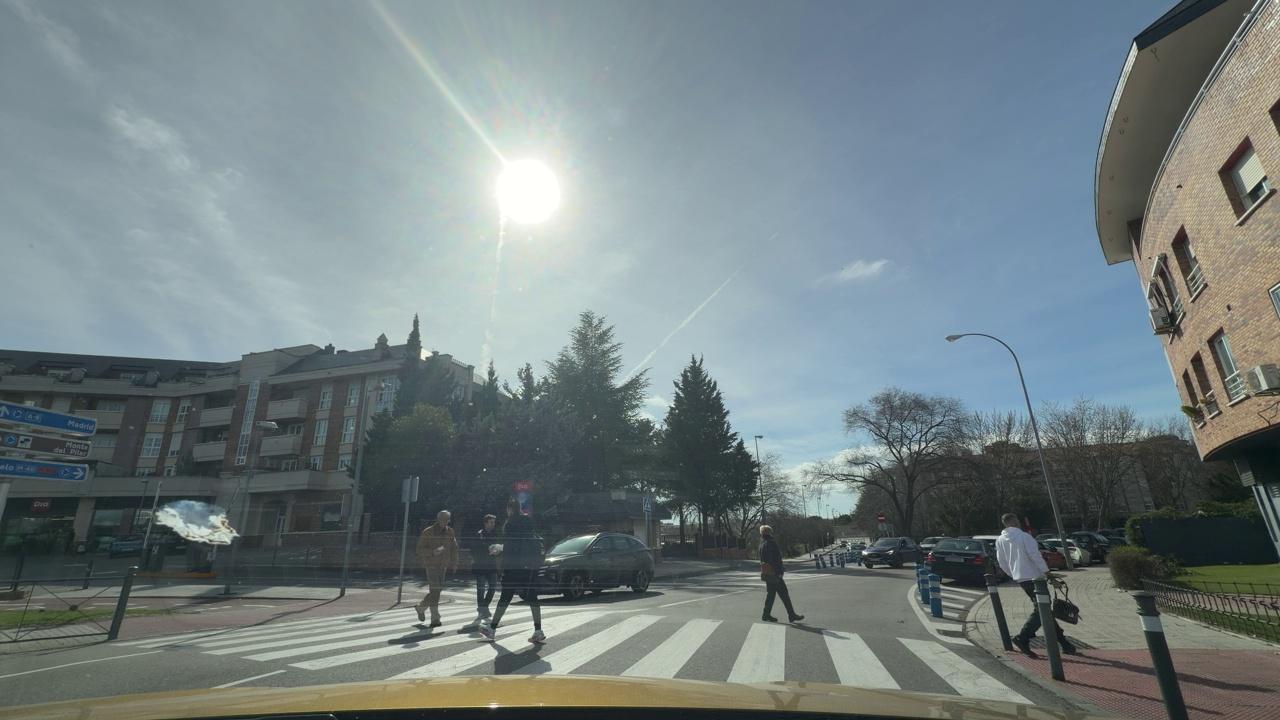
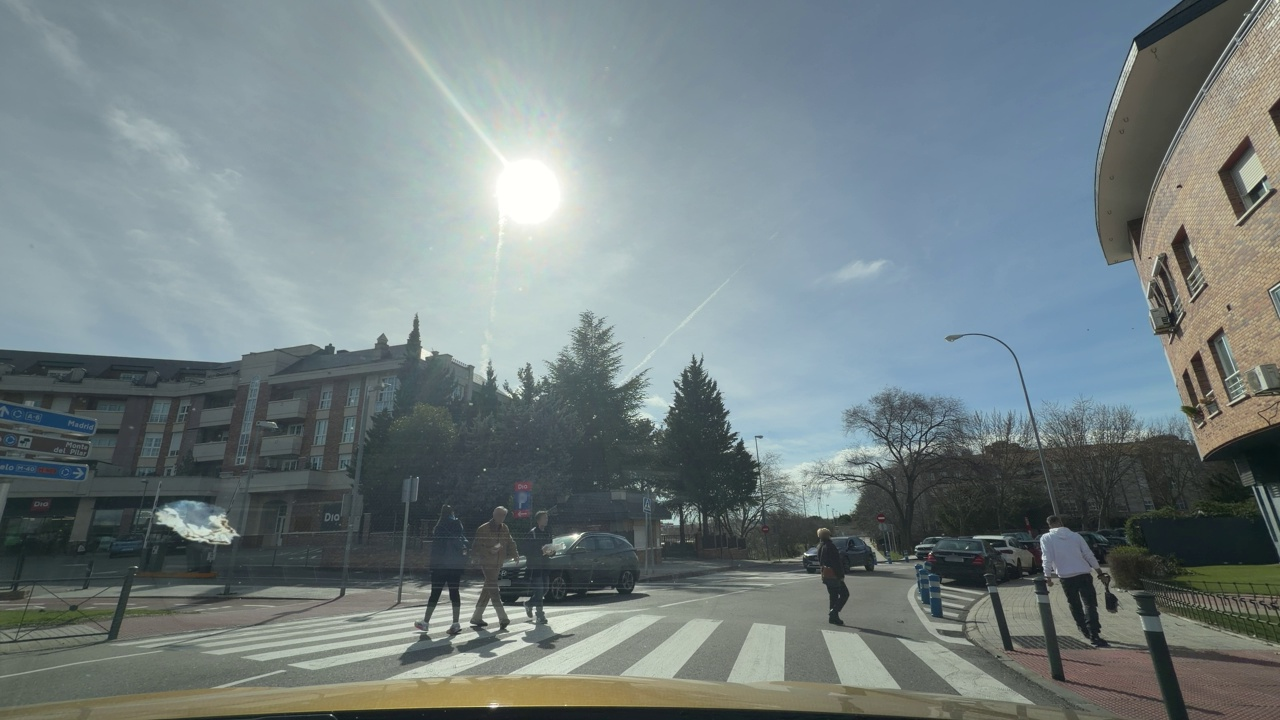
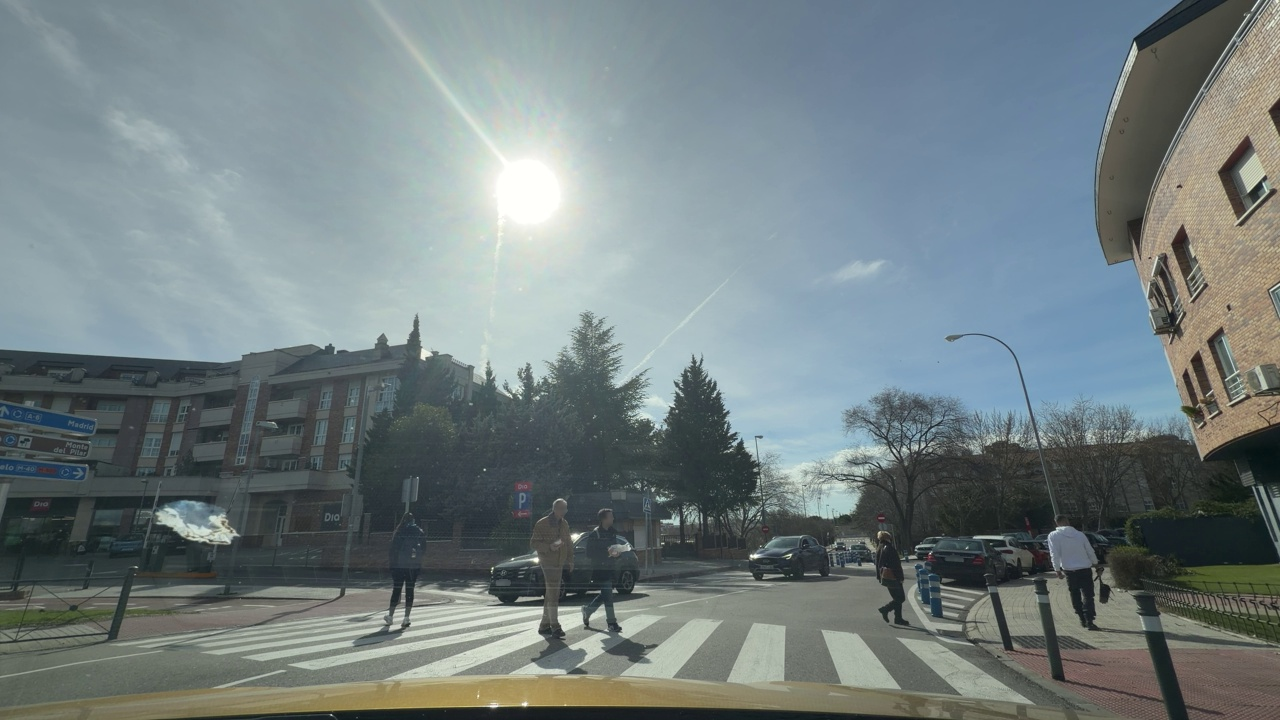
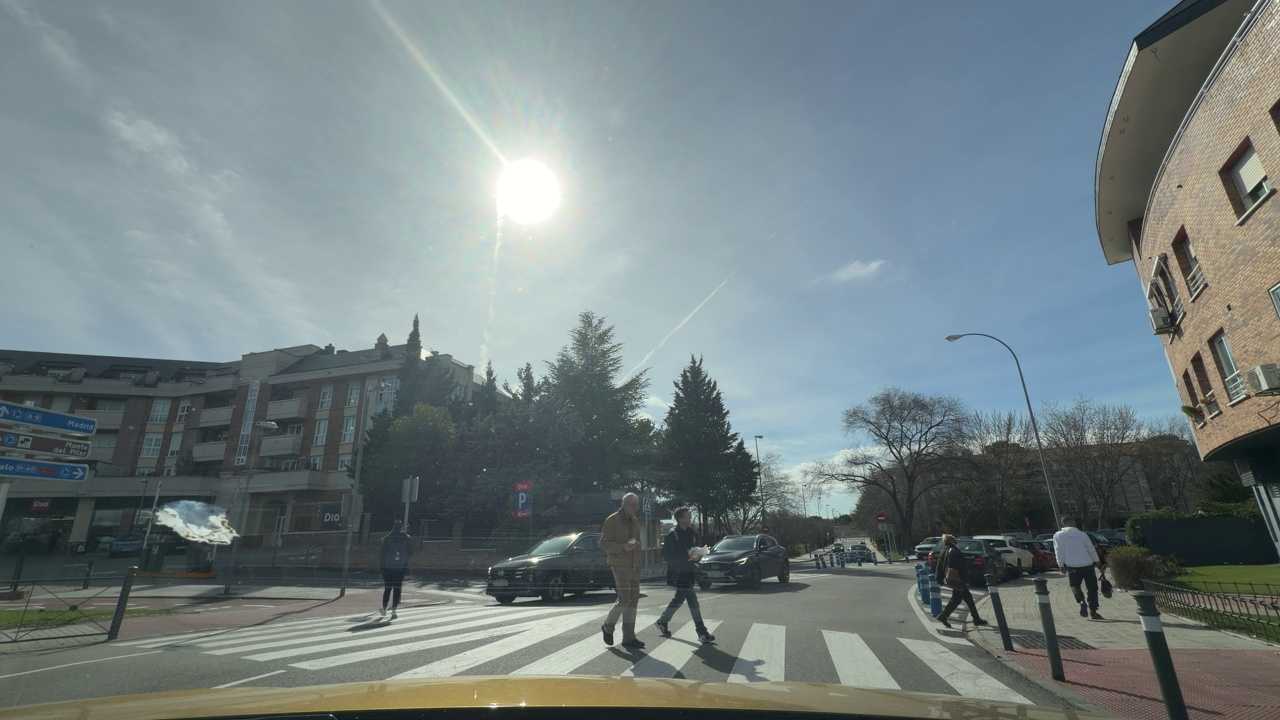
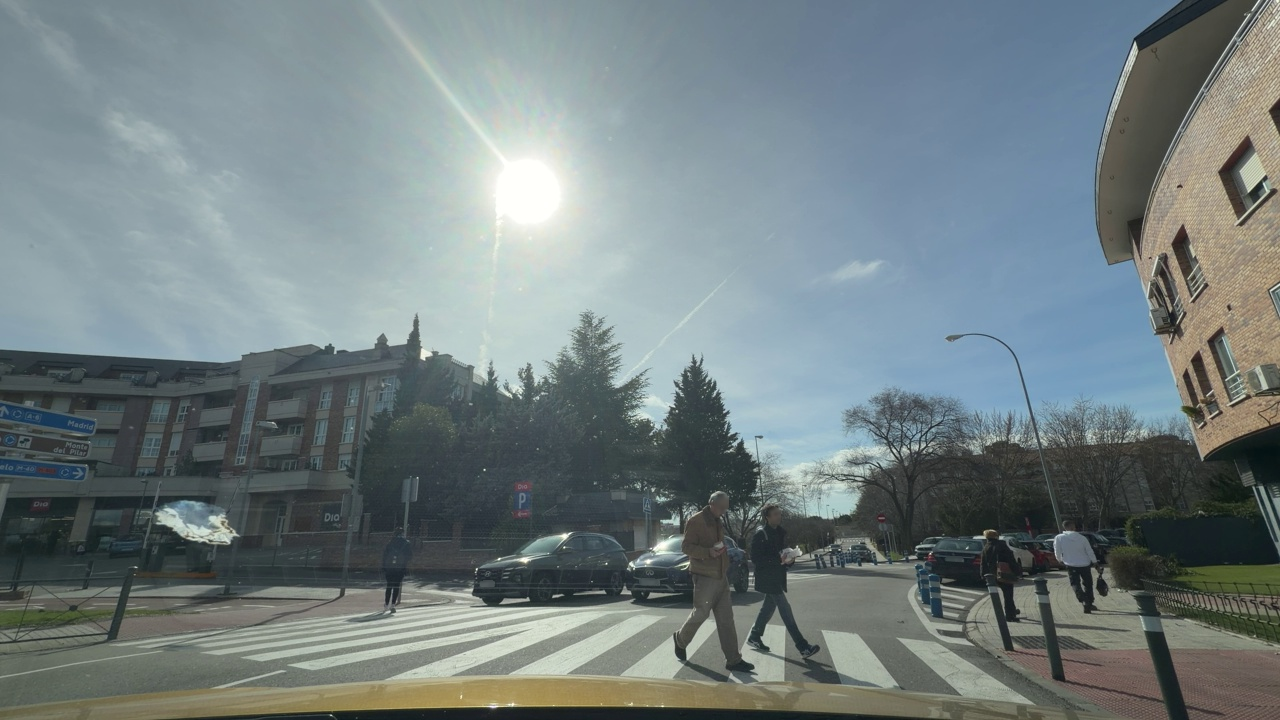
Situation: Crossing object
Question: Is there any discontinuity in the ego lane ahead?
Answer: Yes
Reasoning: There is a crosswalk interrupting the ego lane.

Situation: Crossing object
Question: Is any vehicle or pedestrian crossing the path of the ego vehicle from a different direction?
Answer: Yes
Reasoning: There are several pedestrians crossing from left to right.

Situation: Crossing object
Question: Is there a vehicle ahead in the ego lane traveling in the same direction as the ego vehicle?
Answer: No
Reasoning: There are no visible vehicle ahead of the ego vehicle.

Situation: Crossing object
Question: Is there any crossing object in the ego lane ahead?
Answer: Yes
Reasoning: There are several pedestrians perpendicular to the ego lane.